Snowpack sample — Loveland Pass, Silver Plume, Colorado, USA (1/12/25, 11:40 AM MST)
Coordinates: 39.66, -105.88
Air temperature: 7 °F
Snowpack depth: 140 cm
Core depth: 10 cm
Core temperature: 41 °F
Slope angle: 11°, slope face: 30°
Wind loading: high
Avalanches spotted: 2
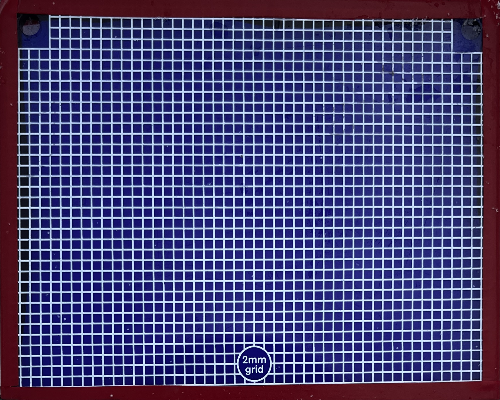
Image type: profile
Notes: Pilot using slightly modified coring method that took too large segment for snow profile picturing, advised not to use in higher level models. Two avalanche on south face nearby, partially cloudy with light snow in the last 24 hours. Lots of wind loading on eastern features.